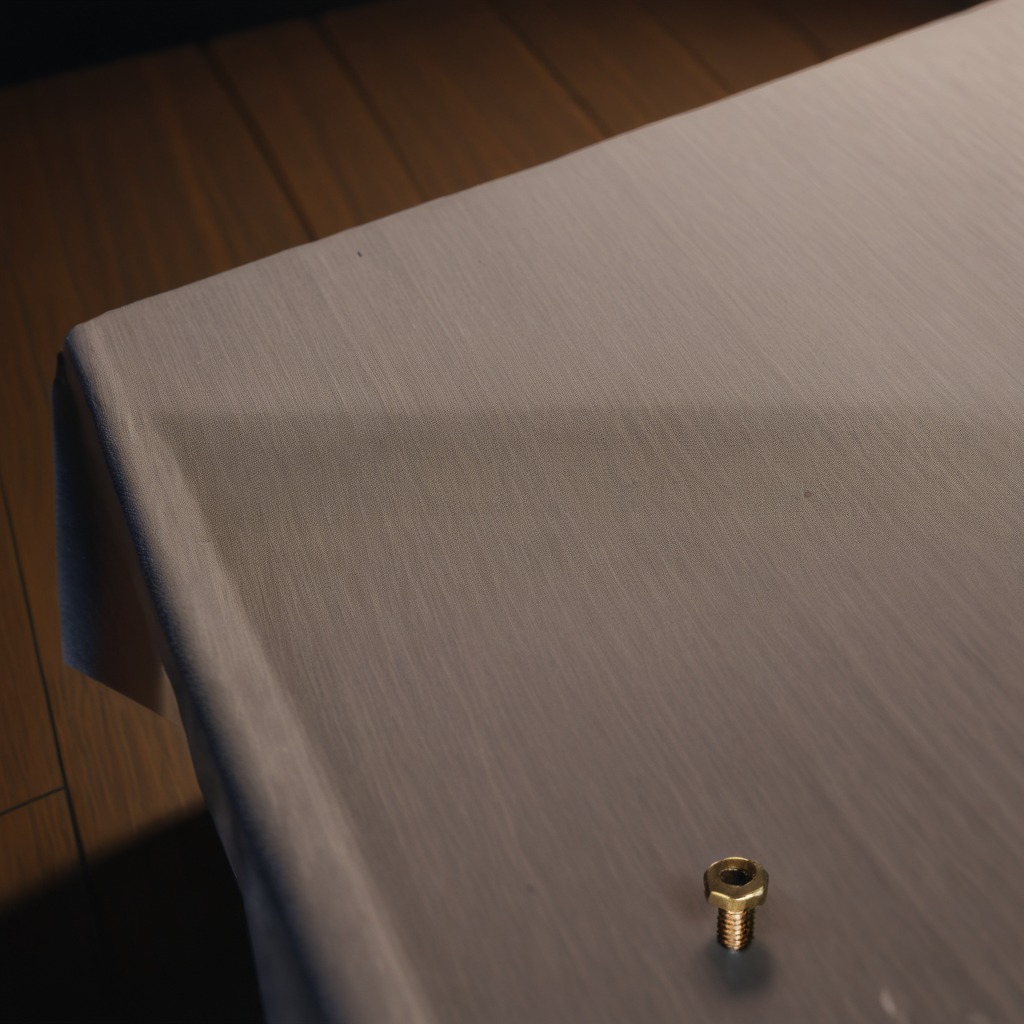
A metal screw lies on a wooden table inside a workshop at night.